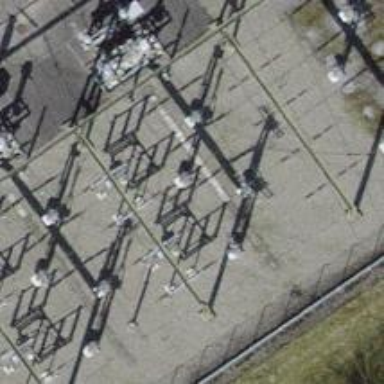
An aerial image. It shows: Busbar power line.